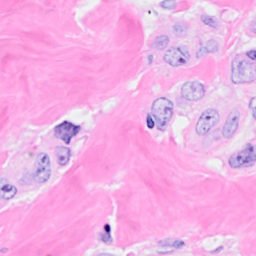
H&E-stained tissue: Breast